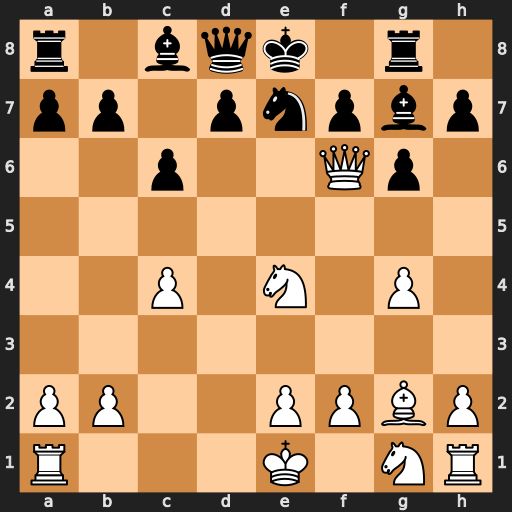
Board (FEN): r1bqk1r1/pp1pnpbp/2p2Qp1/8/2P1N1P1/8/PP2PPBP/R3K1NR
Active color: w
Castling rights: KQq
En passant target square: -
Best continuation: Nd6+ Kf8 Qxf7#